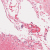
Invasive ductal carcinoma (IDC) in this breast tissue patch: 0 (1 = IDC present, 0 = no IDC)